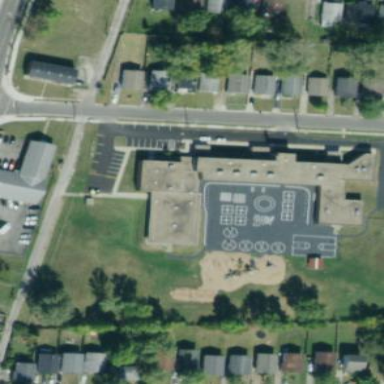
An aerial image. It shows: School building.